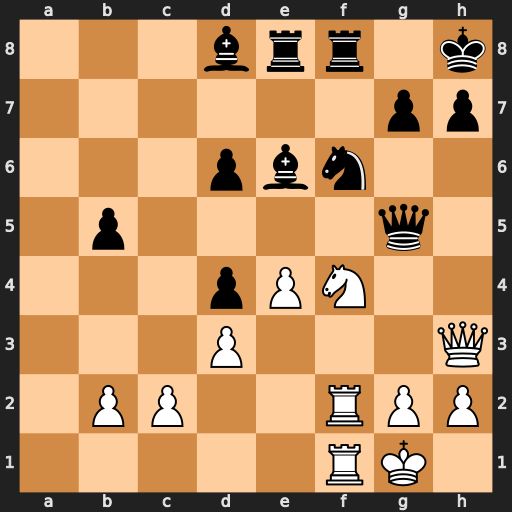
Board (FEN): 3brr1k/6pp/3pbn2/1p4q1/3pPN2/3P3Q/1PP2RPP/5RK1
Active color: w
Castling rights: -
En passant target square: -
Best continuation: Nxe6 Qe5 Nxf8